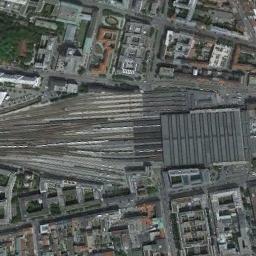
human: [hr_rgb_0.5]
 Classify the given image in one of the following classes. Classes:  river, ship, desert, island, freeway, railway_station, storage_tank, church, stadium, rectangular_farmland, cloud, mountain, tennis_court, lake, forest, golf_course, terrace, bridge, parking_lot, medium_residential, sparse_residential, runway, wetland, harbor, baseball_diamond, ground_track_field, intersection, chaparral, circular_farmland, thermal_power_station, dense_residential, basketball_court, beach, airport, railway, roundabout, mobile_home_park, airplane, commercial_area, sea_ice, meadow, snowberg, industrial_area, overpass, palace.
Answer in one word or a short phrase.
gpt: railway_station